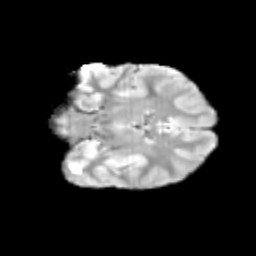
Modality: T2w
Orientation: coronal
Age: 13
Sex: female
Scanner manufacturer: siemens
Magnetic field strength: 3 T
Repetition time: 3.8 s
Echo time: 0.07 s